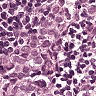
Metastatic tissue present: yes